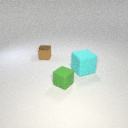
small brown metal cube to the left of large cyan rubber cube